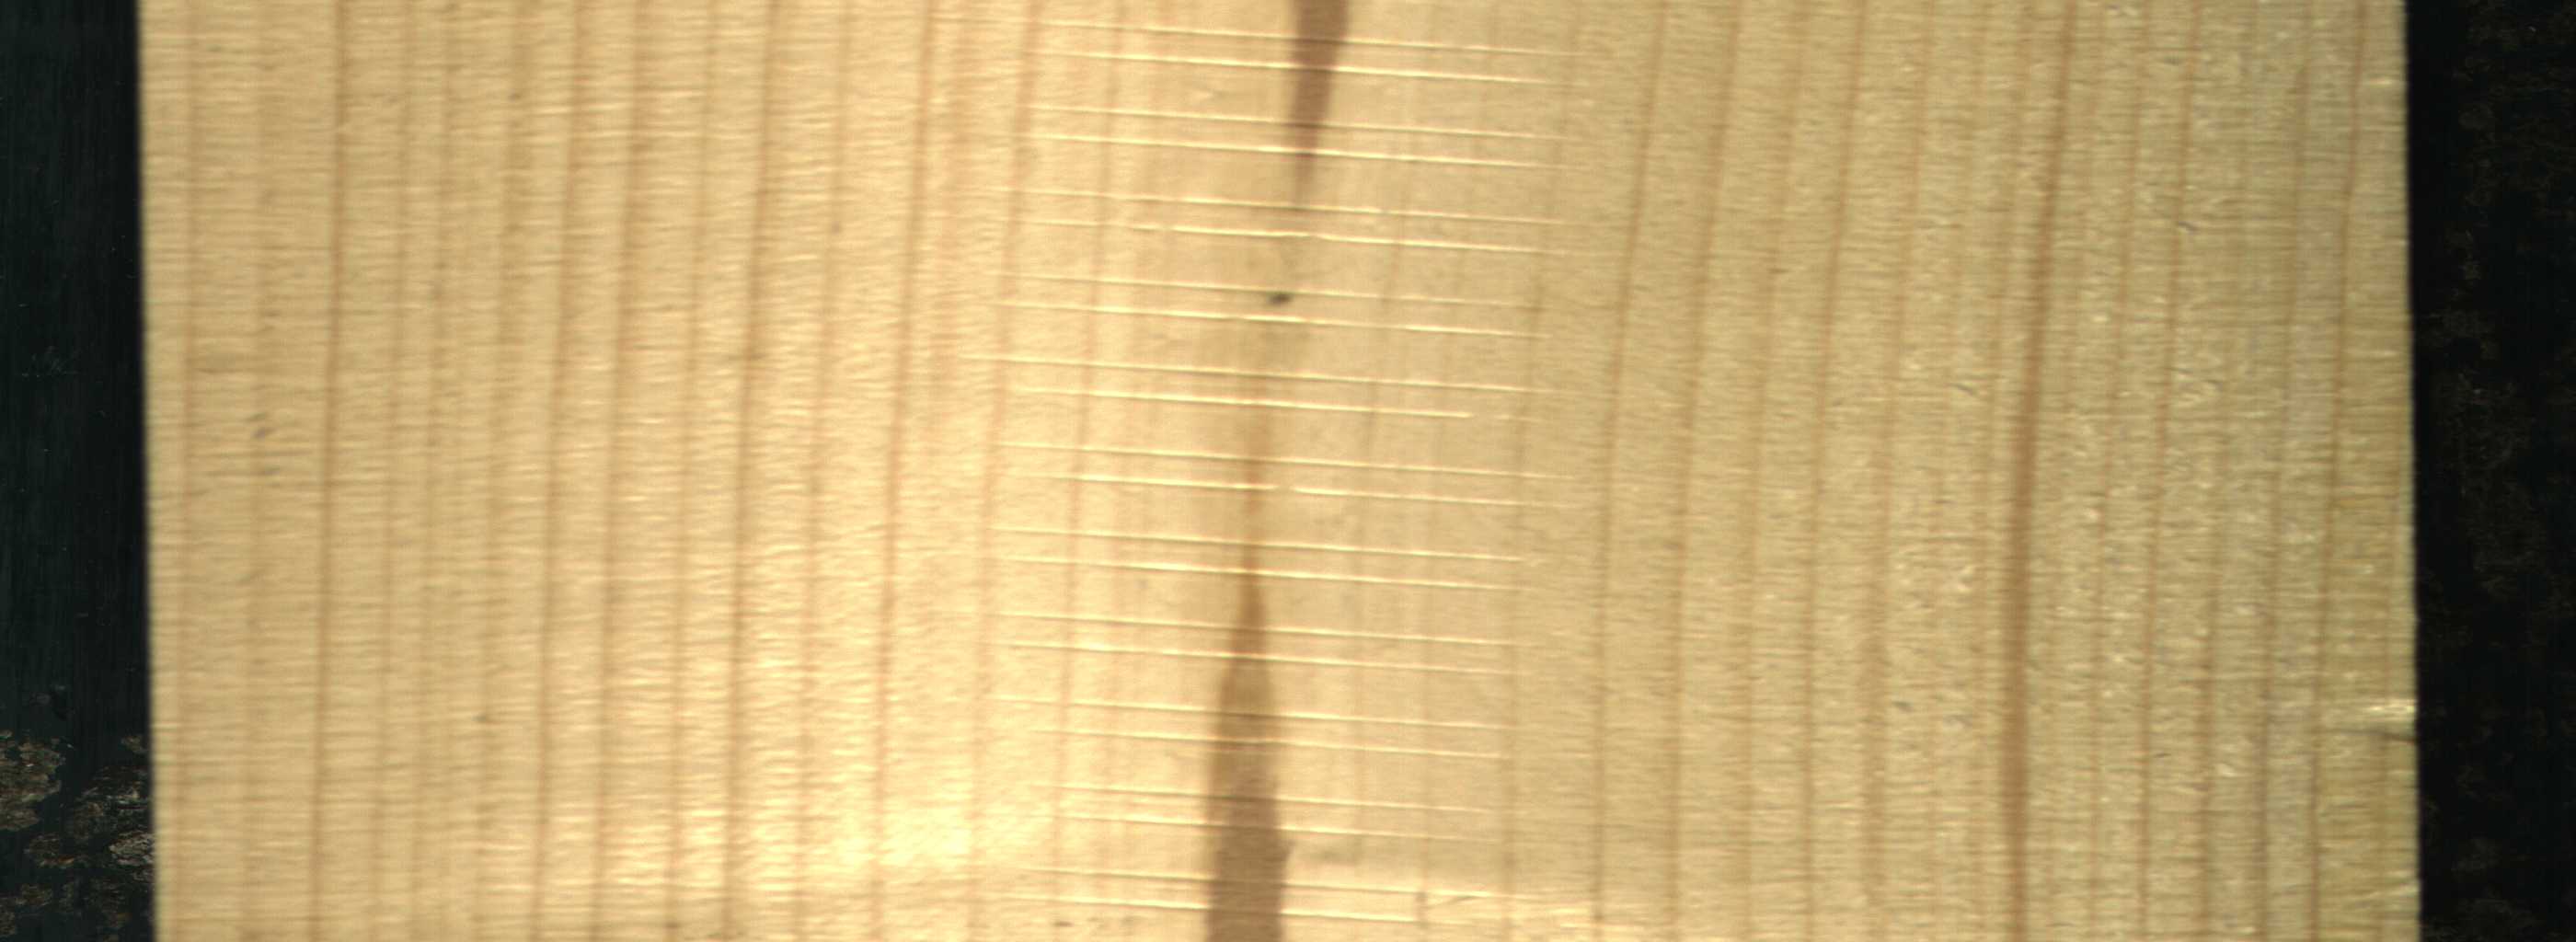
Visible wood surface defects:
Marrow
Marrow